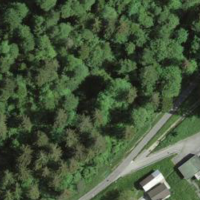
EUNIS habitat code: 44
Species observed at this site:
Ajuga reptans